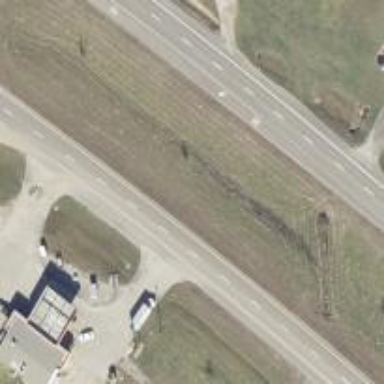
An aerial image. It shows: Primary highway with asphalt surface that includes dual carriageway.